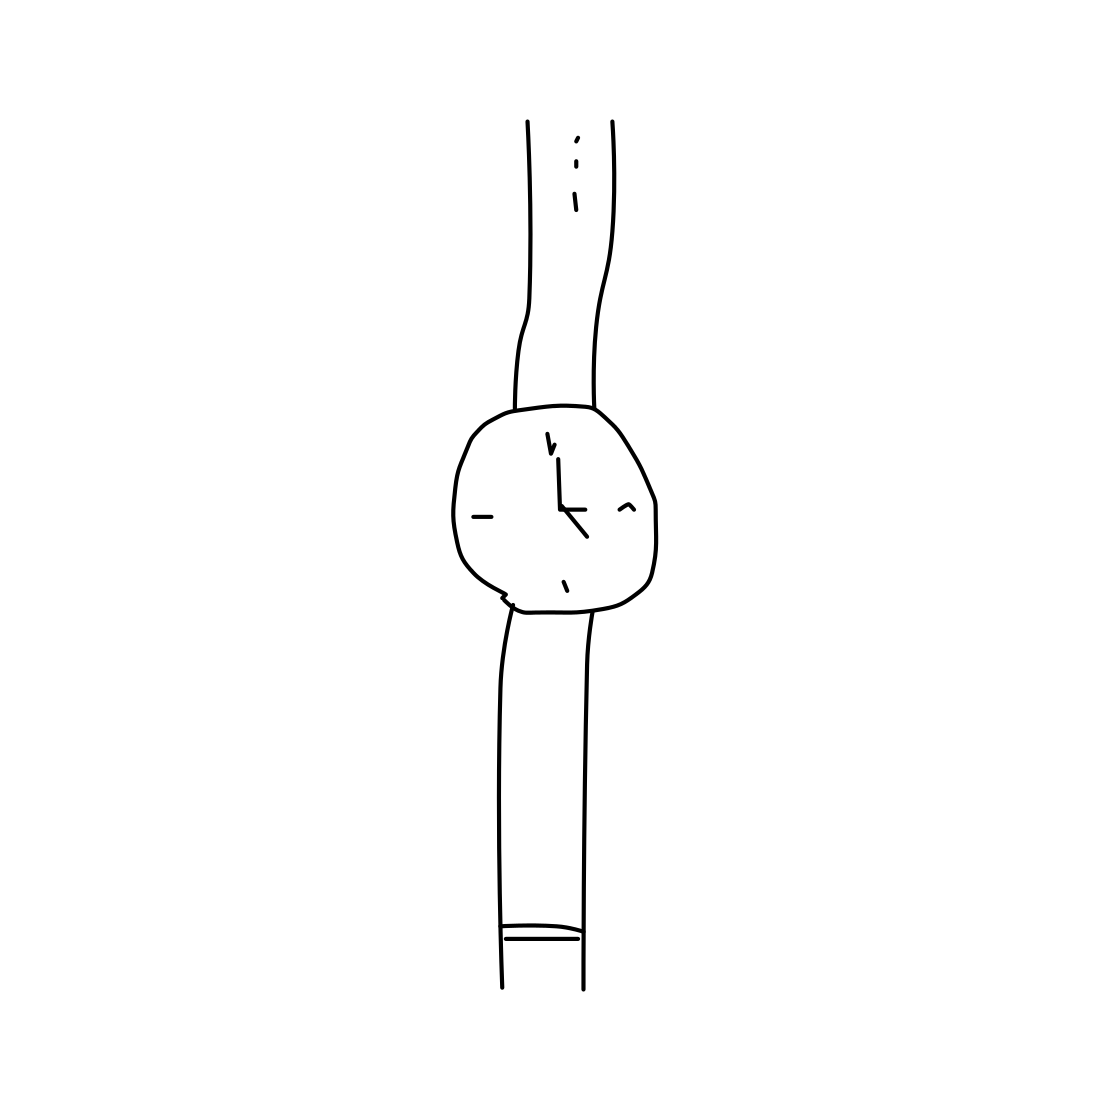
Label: wrist-watch